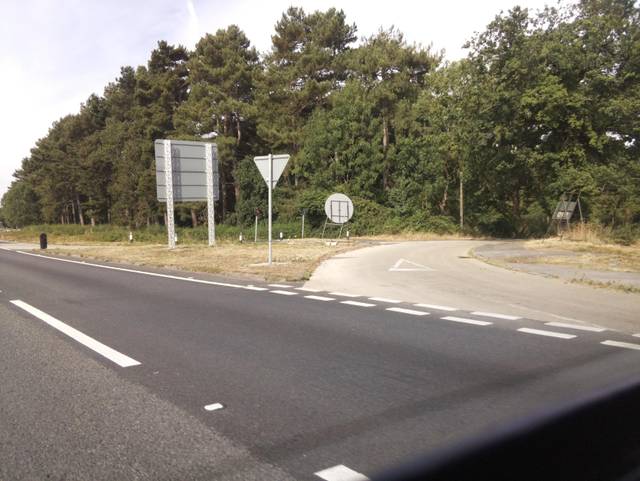
Region: United Kingdom
Coordinates: 51.27, -0.5287